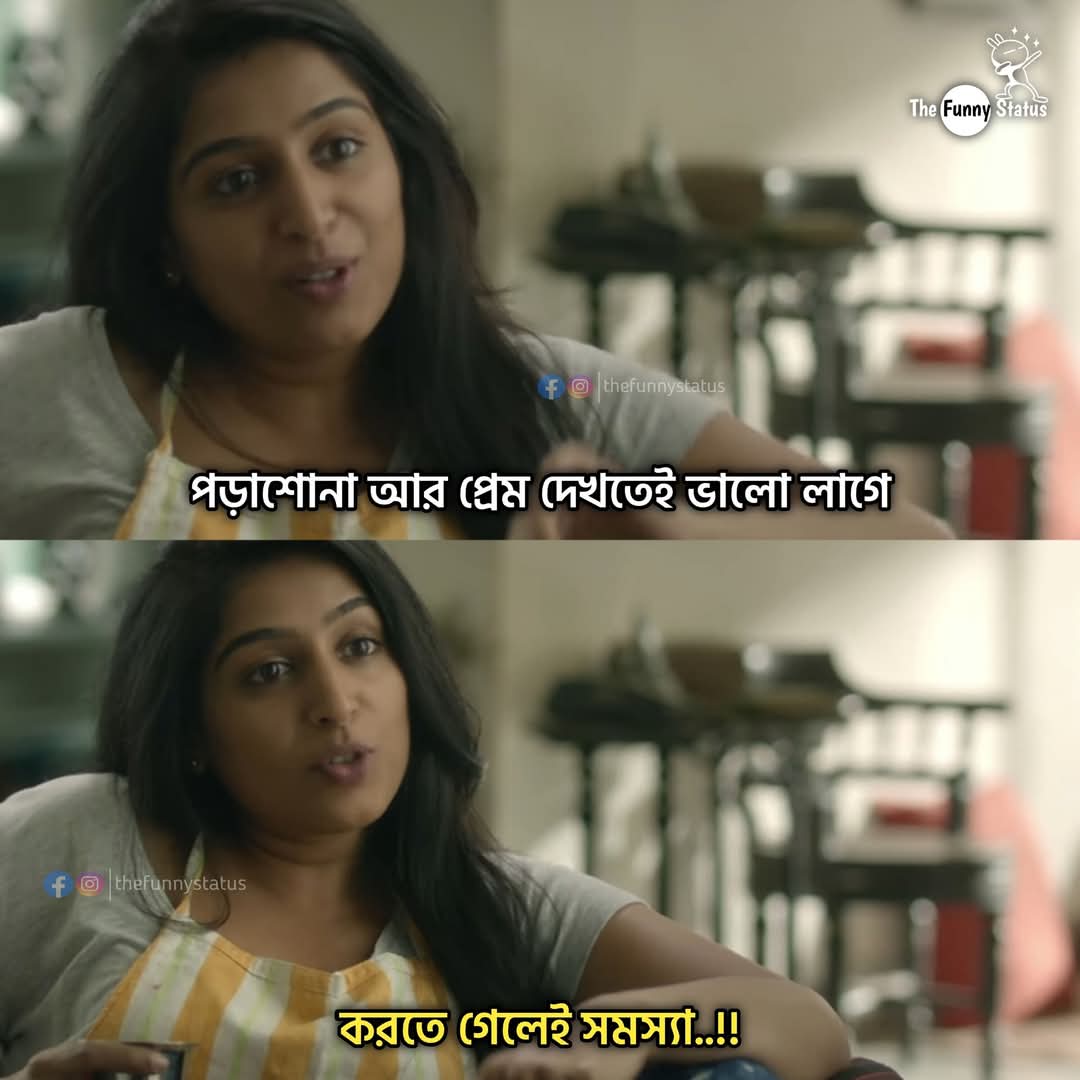
Text: পড়াশোনা আর প্রেম দেখতেই ভালো লাগে
করতে গেলেই সমস্যা..!!
Label: Non Hate